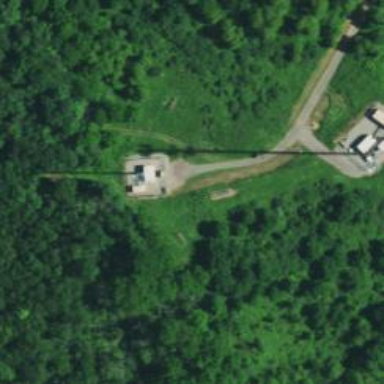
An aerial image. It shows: Man-made mast used for communication purposes.